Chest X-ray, AP view. Patient: 67 years old, sex M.
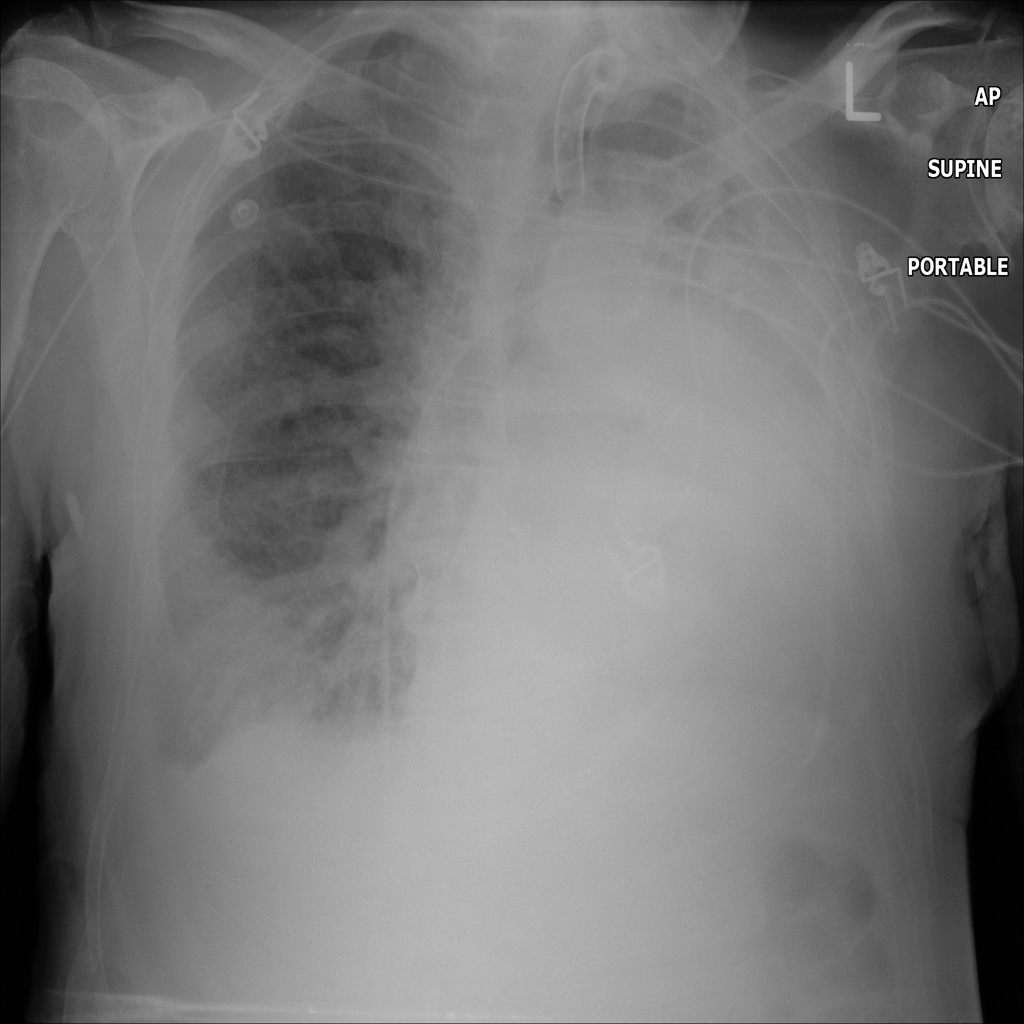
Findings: Effusion